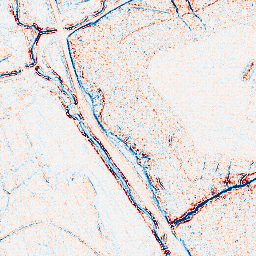
Category: edge_preserving
Decomposition family: bilateral
Decomposition parameters: d: 5
sigma_color: 75
sigma_space: 25
Upsampling method: sinc_blackman
Upsampling parameters: scale: 4
kernel_size: 8
Upsampling scale: 4